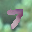
Label: 7